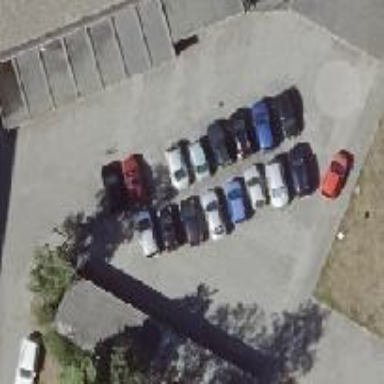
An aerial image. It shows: Concrete parking area.